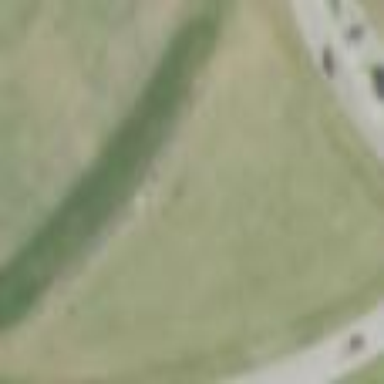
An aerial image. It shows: Grassy area used as driving range for golf.